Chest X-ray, AP view. Patient: 5 years old, sex M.
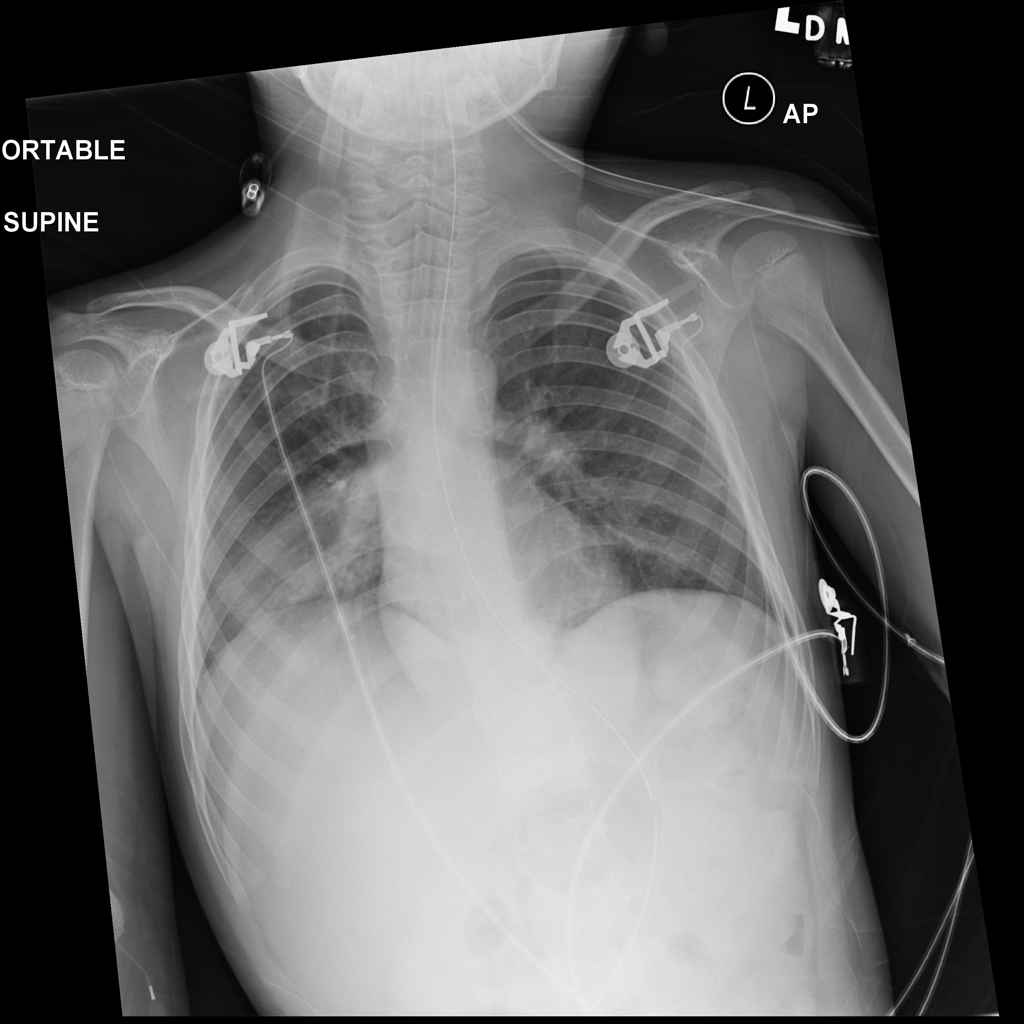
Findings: No Finding